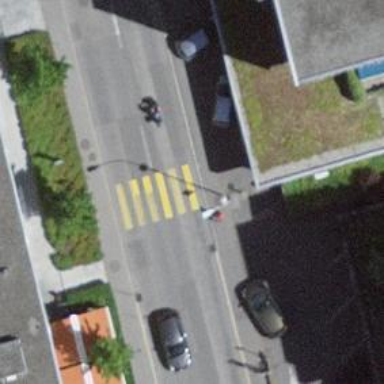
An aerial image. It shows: Uncontrolled zebra crossing.